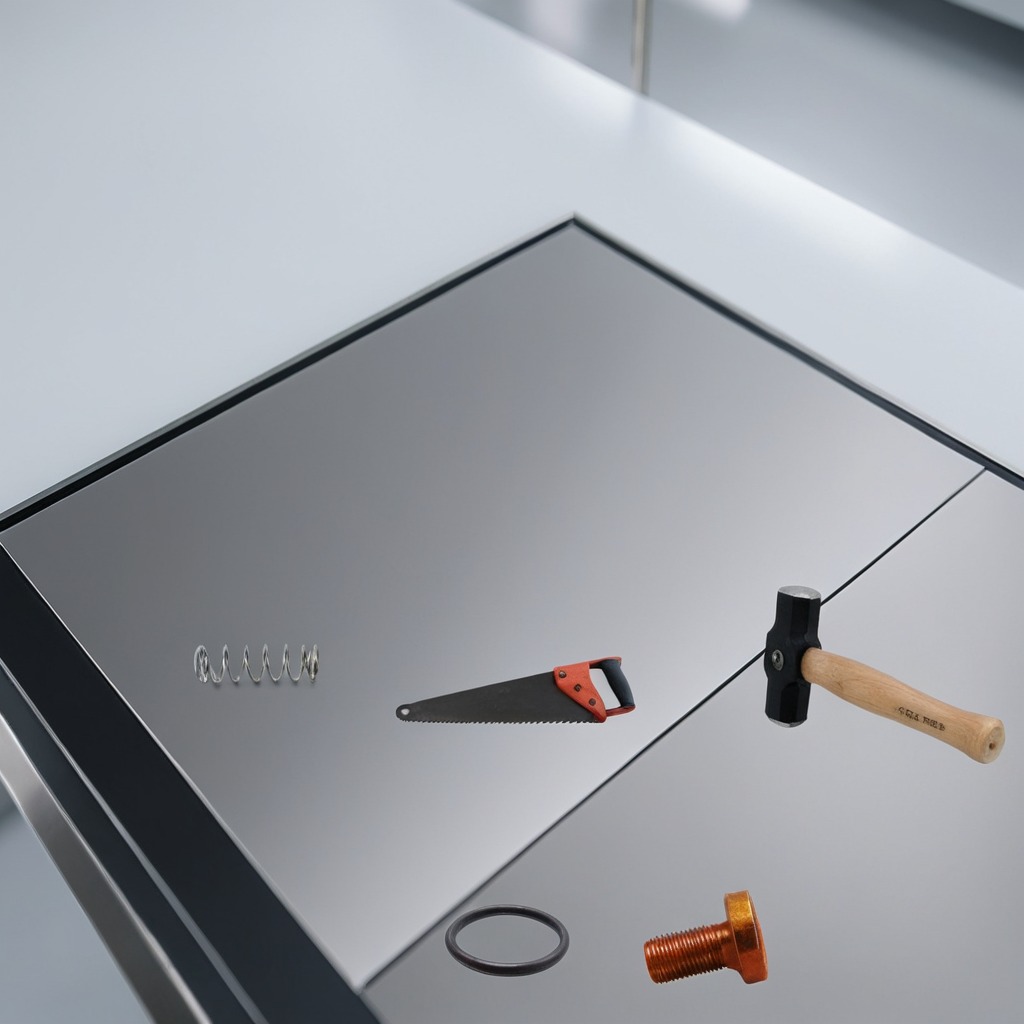
A rubber o-ring, a hammer, a metal machine screw, a coiled metal spring, and a handheld metal saw are lying on the stainless steel table.